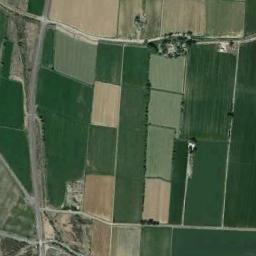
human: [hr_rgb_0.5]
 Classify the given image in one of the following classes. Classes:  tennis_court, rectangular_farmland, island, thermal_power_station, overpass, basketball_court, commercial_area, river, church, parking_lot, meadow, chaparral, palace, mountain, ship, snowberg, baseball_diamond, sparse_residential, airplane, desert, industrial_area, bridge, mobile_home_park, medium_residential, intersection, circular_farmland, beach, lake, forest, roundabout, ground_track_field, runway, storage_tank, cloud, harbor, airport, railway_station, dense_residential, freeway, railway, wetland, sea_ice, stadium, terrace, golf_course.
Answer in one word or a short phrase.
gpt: rectangular_farmland